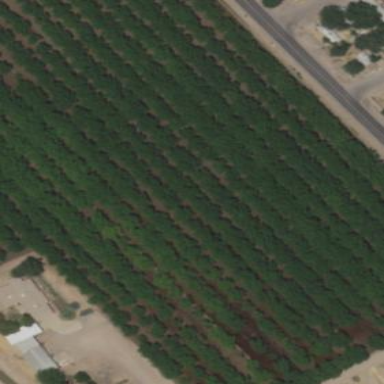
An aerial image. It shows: Orchard.